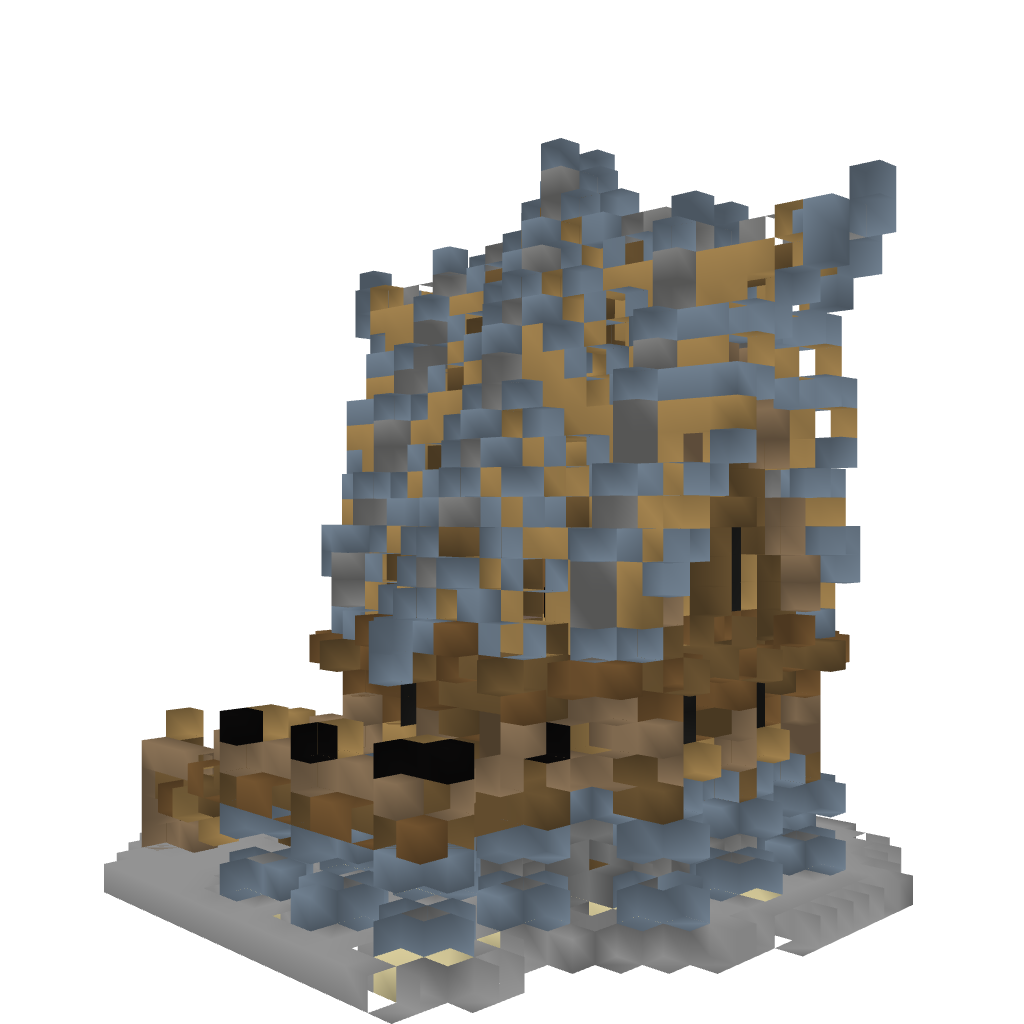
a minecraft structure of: Nordic House